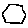
Label: hexagon